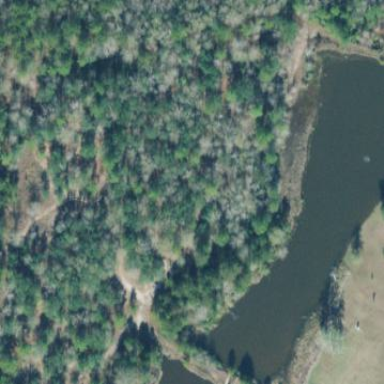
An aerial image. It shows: Serene pond surrounded by nature.